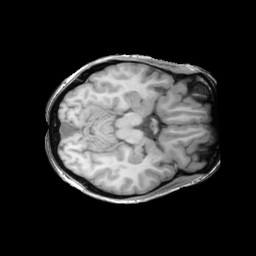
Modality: T1w
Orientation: axial
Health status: ill
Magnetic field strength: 3 T